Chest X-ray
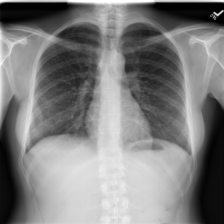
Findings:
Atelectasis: negative
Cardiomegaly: negative
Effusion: negative
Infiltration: negative
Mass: negative
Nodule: negative
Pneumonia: negative
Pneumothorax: negative
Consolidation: negative
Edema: negative
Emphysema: negative
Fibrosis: negative
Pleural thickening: negative
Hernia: negative